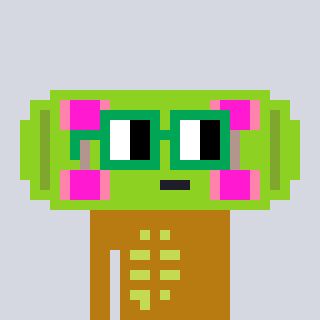
a pixel art character with square green glasses, a skateboard-shaped head and a gold-colored body on a cool background